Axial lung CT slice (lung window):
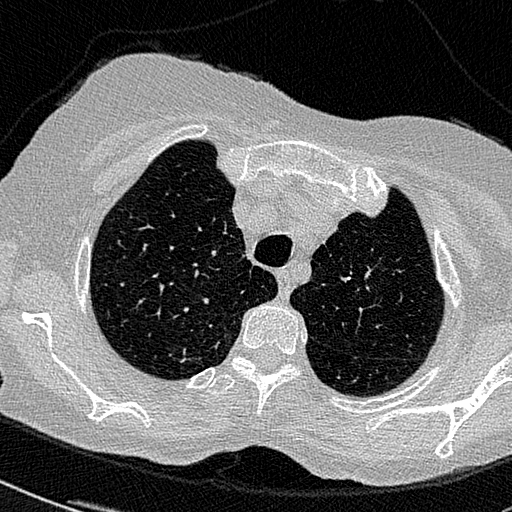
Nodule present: no